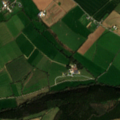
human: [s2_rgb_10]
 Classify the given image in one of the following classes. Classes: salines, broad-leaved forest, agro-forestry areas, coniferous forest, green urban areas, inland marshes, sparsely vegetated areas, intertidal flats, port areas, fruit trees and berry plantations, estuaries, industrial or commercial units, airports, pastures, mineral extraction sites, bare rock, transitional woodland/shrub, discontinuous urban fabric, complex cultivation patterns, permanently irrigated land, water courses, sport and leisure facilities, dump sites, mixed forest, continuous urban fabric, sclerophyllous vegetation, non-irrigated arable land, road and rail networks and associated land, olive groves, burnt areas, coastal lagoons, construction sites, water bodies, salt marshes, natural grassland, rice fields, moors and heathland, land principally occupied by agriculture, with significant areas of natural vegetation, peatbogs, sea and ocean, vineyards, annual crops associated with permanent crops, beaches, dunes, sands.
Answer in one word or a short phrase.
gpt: non-irrigated arable land, pastures, complex cultivation patterns, mixed forest